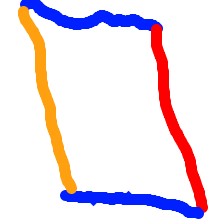
Shape: parallelogram